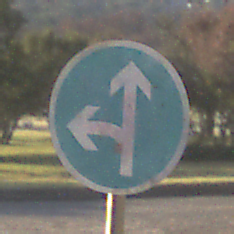
Verkehrszeichen: VorgeschriebeneFahrtrichtungGeradeausOderLinks
Umgebung: Outdoor, Nature
Tageszeit: SunriseSunset
Wetter: Clear
Licht: Natural
Jahreszeit: NotSpecified
Kontrast: HighContrast